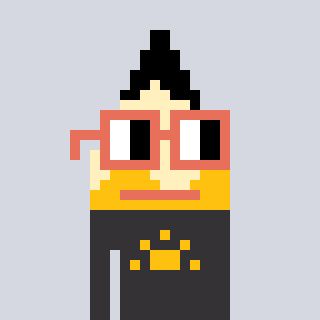
a pixel art character with square orange glasses, a pencil-shaped head and a grayscale-colored body on a cool background